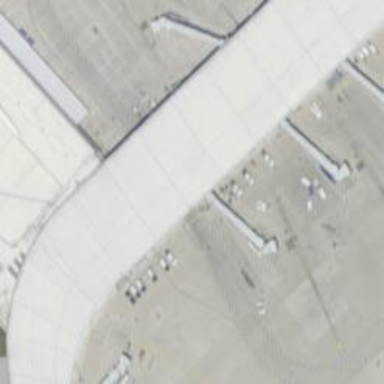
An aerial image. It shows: Airport gate.